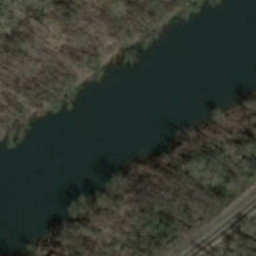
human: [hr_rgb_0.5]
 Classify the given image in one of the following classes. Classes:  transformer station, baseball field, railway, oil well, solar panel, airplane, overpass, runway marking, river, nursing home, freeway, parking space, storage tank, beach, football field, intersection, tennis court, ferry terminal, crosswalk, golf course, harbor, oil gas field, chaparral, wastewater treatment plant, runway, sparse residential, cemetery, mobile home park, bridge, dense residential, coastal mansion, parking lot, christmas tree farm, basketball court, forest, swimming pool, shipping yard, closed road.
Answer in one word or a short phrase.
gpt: river